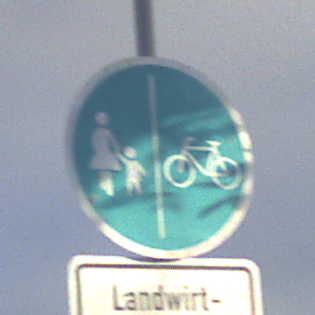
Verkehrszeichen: GetrennterRadUndGehwegRadwegRechts
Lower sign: BesondereFahrzeugeUndTransportgueter6
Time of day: SunriseSunset
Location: Outdoor (Nature)
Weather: PartlyCloudy
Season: NotSpecified
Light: Natural